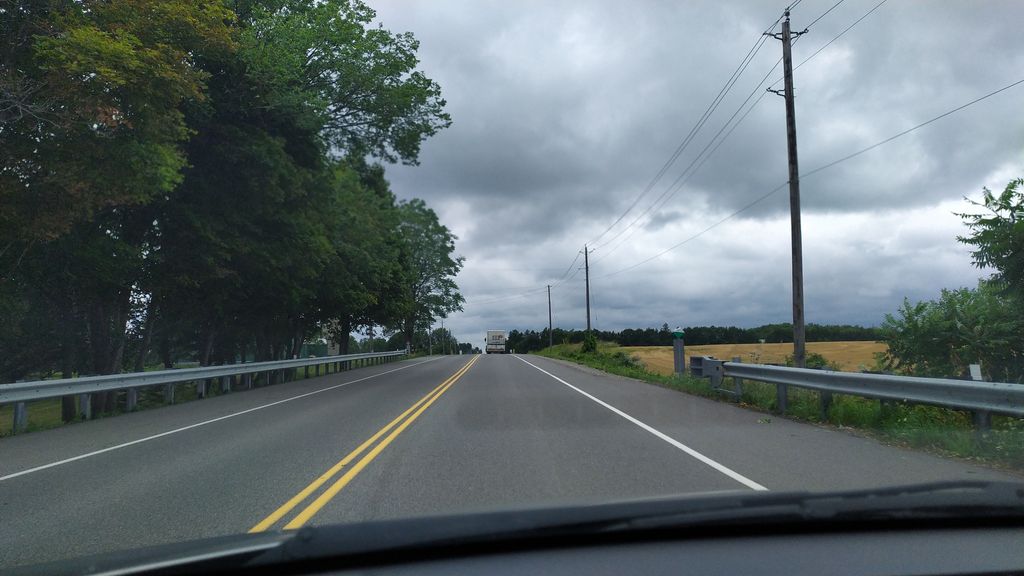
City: kitchener-waterloo